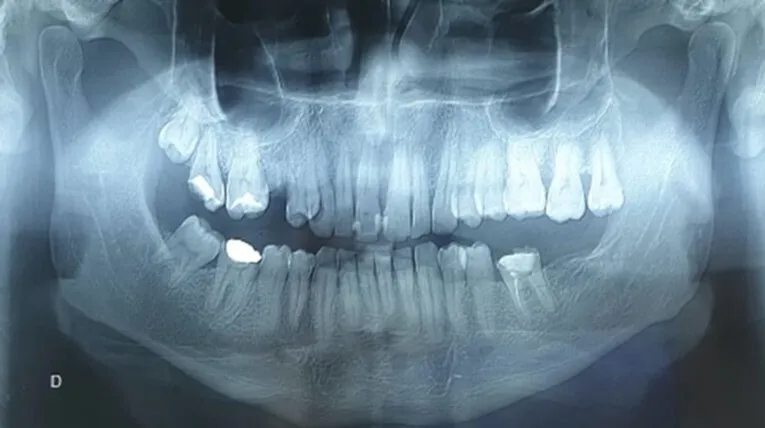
Panoramic X-ray: shows an apparent, poorly-defined anterosuperior opacity in the anterior maxilla.
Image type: radiology (x_ray)